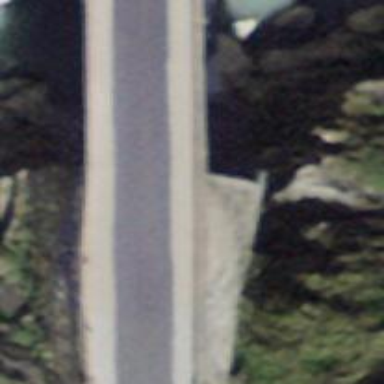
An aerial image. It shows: Concrete pedestrian bridge with grade1 tracktype. It is tourist attraction.